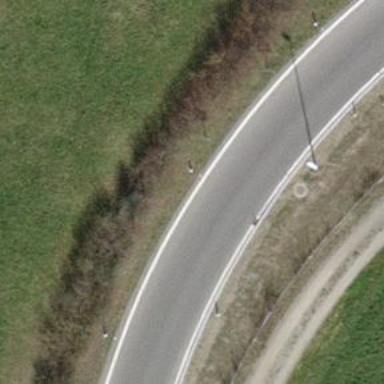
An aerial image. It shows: Trunk link highway.